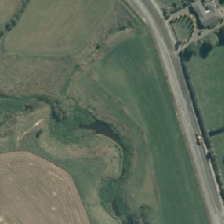
Land cover: herbaceous_freshwater_vege